Question: Actually i am trying to add a linear layout dynamically in a scroll view. I want to treat a linear layout like row and one row contains imageView and TexView so i want to add them dynamically on each call to that function. so it may looks like a listview .. I am tired because of searching every where. please help me

'''
<ScrollView
android:id="@+id/scroll"
android:layout_width="match_parent"
android:layout_height="wrap_content"
android:layout_below="@+id/relativeLayout1"
android:layout_above="@+id/footer"
>
<LinearLayout
android:id="@+id/innerpart"
android:layout_width="fill_parent"
android:layout_height="wrap_content"
android:orientation="horizontal" >
</LinearLayout>
</ScrollView>
try{
//get bitmap image
imageview img = new imageview(getAppcontext);
linear.addview(img);
// but i want to add image and row in the same row
}
'''
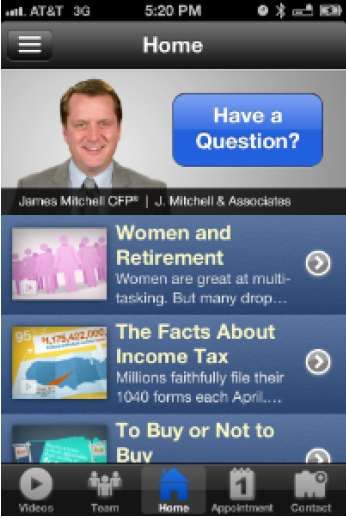
Answer: You are here so you can dynamically add LinerLayout to ScrollView:
'''
for loop {
LinearLayout newLL = new LinearLayout(context, attrs //layout position params);
ImageView newIV = new ImageView(context, attrs);
TextView newTV = new TextView(context, attrs);
newLL.addView(newIV);
newLL.addView(newTV);
yourScrollView.add(newLL);
}
'''
Here your asked style, looks like:
'''
<?xml version="1.0" encoding="utf-8"?>
<RelativeLayout xmlns:android="http://schemas.android.com/apk/res/android"
android:layout_width="fill_parent"
android:layout_height="wrap_content"
android:background="@drawable/list_selector"
android:orientation="horizontal"
android:padding="5dip" >
<!-- ListRow Left sied Thumbnail image -->
<LinearLayout android:id="@+id/thumbnail"
android:layout_width="wrap_content"
android:layout_height="wrap_content"
android:padding="3dip"
android:layout_alignParentLeft="true"
android:background="@drawable/image_bg"
android:layout_marginRight="5dip">
<ImageView
android:id="@+id/list_image"
android:layout_width="50dip"
android:layout_height="50dip"
android:src="@drawable/rihanna"/>
</LinearLayout>
<!-- Title Of Song-->
<TextView
android:id="@+id/title"
android:layout_width="wrap_content"
android:layout_height="wrap_content"
android:layout_alignTop="@+id/thumbnail"
android:layout_toRightOf="@+id/thumbnail"
android:text="Rihanna Love the way lie"
android:textColor="#040404"
android:typeface="sans"
android:textSize="15dip"
android:textStyle="bold"/>
<!-- Artist Name -->
<TextView
android:id="@+id/artist"
android:layout_width="fill_parent"
android:layout_height="wrap_content"
android:layout_below="@id/title"
android:textColor="#343434"
android:textSize="10dip"
android:layout_marginTop="1dip"
android:layout_toRightOf="@+id/thumbnail"
android:text="Just gona stand there and ..." />
<!-- Rightend Duration -->
<TextView
android:id="@+id/duration"
android:layout_width="wrap_content"
android:layout_height="wrap_content"
android:layout_alignParentRight="true"
android:layout_alignTop="@id/title"
android:gravity="right"
android:text="5:45"
android:layout_marginRight="5dip"
android:textSize="10dip"
android:textColor="#10bcc9"
android:textStyle="bold"/>
<!-- Rightend Arrow -->
<ImageView android:layout_width="wrap_content"
android:layout_height="wrap_content"
android:src="@drawable/arrow"
android:layout_alignParentRight="true"
android:layout_centerVertical="true"/>
</RelativeLayout>
'''
Layout screenshot: